Question: If I try to delete a "child" row I always get an exception. Here is a snipset:
'''
using (var context = new CompanyContext())
{
ItemType itemType = context.ItemTypes.FirstOrDefault(i => i.Name == "ServerType");
ItemTypeItem itemTypeItem = itemType.Items.FirstOrDefault(i => i.Name == "DatabaseServer");
itemType.Items.Remove(itemTypeItem);
context.SaveChanges(); <=== exception!
}
'''
The following exception is thrown on the 'SaveChanges()' method.
> "The relationship could not be changed because one or more of the foreign-key properties is non-nullable. When a change is made to a relationship, the related foreign-key property is set to a null value. If the foreign-key does not support null values, a new relationship must be defined, the foreign-key property must be assigned another non-null value, or the unrelated object must be deleted."
Entity Configuration
'''
public class ItemTypeConfiguration : NamedEntityConfiguration<ItemType>
{
public ConfigurationColumn ParentIDColumn;
public ConfigurationColumn ValidationPatternColumn;
public ItemTypeConfiguration() : base()
{
ParentIDColumn = new ConfigurationColumn() { Name = "ParentID", Ordinal = base.LastOrdinalPosition + 1 };
ValidationPatternColumn = new ConfigurationColumn() { Name = "ValidationPattern", Length = 1024, Ordinal=base.LastOrdinalPosition + 2};
this.Property(t => t.ParentID)
.HasColumnName(ParentIDColumn.Name)
.HasColumnOrder(ParentIDColumn.Ordinal);
this.HasOptional(t => t.Parent).WithMany().HasForeignKey(u => u.ParentID).WillCascadeOnDelete(false);
this.Property(t => t.ValidationPattern)
.HasColumnName(ValidationPatternColumn.Name)
.HasColumnOrder(ValidationPatternColumn.Ordinal)
.HasMaxLength(ValidationPatternColumn.Length);
}
...
public class ItemTypeItemConfiguration : NamedEntityConfiguration<ItemTypeItem>
{
public ConfigurationColumn ItemTypeIDColumn;
public ItemTypeItemConfiguration() : base()
{
ItemTypeIDColumn = new ConfigurationColumn(){Name="ItemTypeID", IsRequired=true, Ordinal= base.LastOrdinalPosition+1};
this.Property(t => t.ItemTypeID)
.HasColumnName(ItemTypeIDColumn.Name)
.HasColumnOrder(ItemTypeIDColumn.Ordinal);
this.HasRequired(t => t.ItemType).WithMany(t=>t.Items).HasForeignKey(u => u.ItemTypeID).WillCascadeOnDelete(true);
}
...
'''

I found the blog but I don't have the "DeleteObject" method.
<URL>
Any ideas? Thank you.
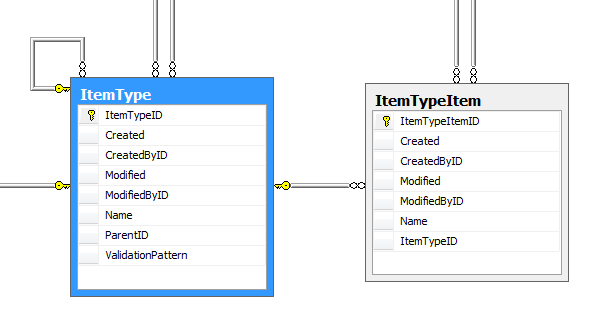
Answer: You need to delete the ItemTypeItem.
It is not possible to just remove it from the Items list as it cannot exist by itself, because it has a non-nullable foreign key referencing ItemType (ItemTypeID).
To delete the ItemTypeItem add
'''
context.Entry(itemTypeItem).State = EntityState.Deleted;
'''